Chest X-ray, PA view. Patient: 32 years old, sex F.
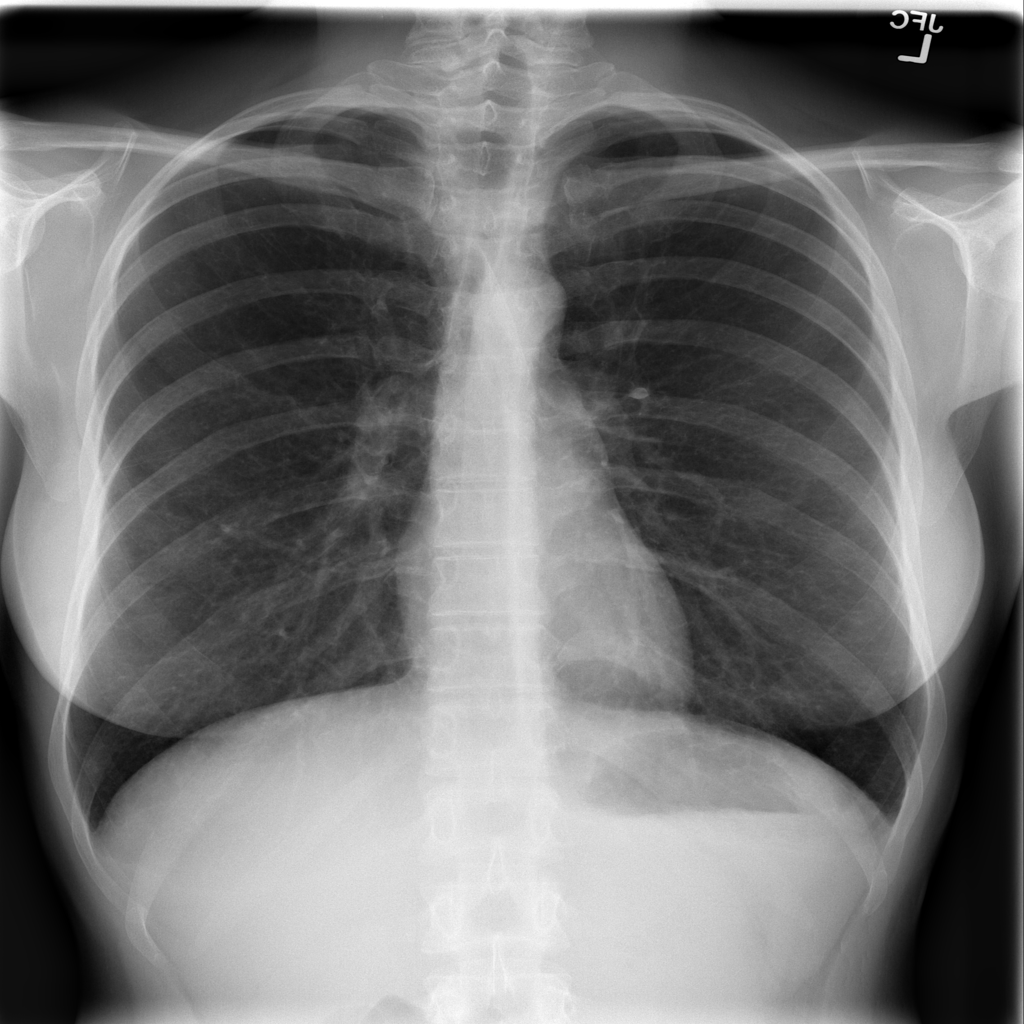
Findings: No Finding